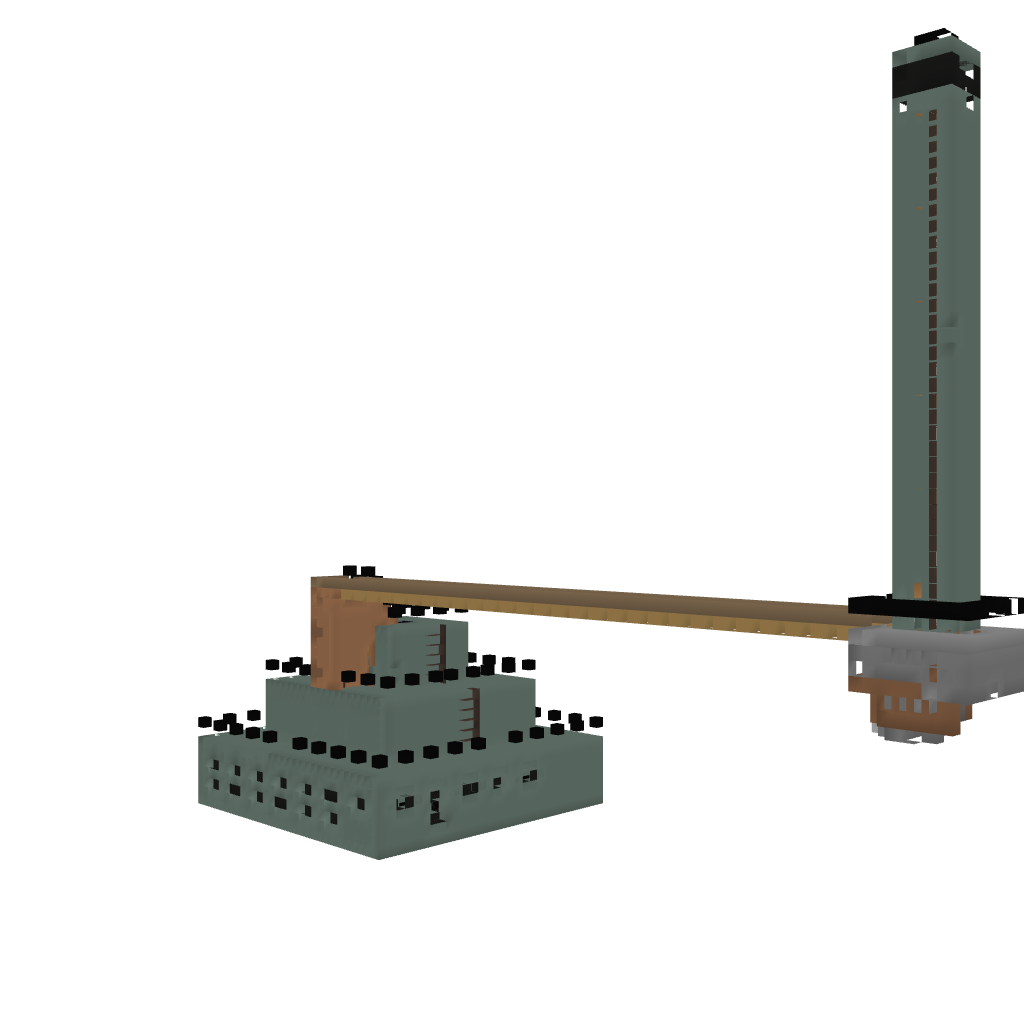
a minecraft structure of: Castle 1